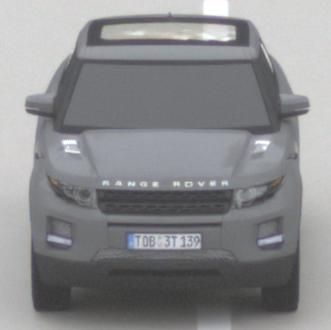
Make: Land Rover
Model: Range Rover Evoque 2.0 Si4
Detailed model: Range Rover Evoque (I)
Model produced from: 2011/08
Model produced until: 2013/11
Doors: 5
Color: gray
Road condition: dry road
Daytime: midday
Contrast: low contrast